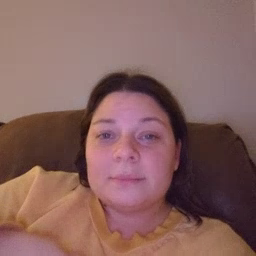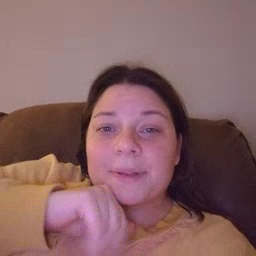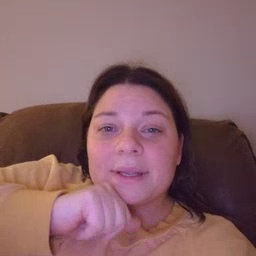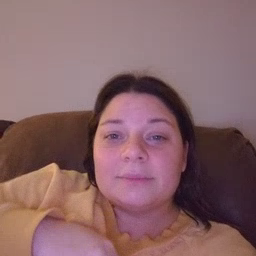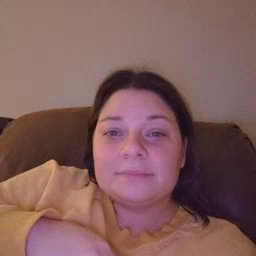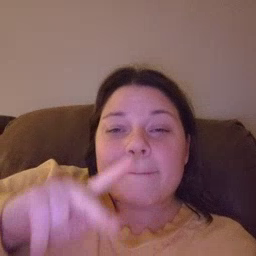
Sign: pig